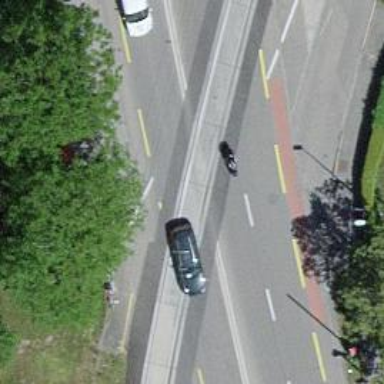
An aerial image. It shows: Asphalt road with primary highway designation. There are sidewalks on both sides and designated cycle lane.